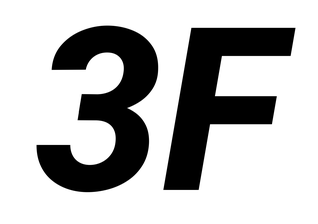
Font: Roboto-Italic_ExtraBold_Italic